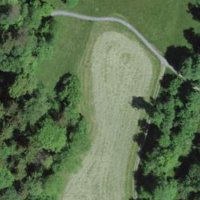
EUNIS habitat code: 24
Species observed at this site:
Cypripedium calceolus
Orchis purpurea